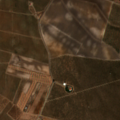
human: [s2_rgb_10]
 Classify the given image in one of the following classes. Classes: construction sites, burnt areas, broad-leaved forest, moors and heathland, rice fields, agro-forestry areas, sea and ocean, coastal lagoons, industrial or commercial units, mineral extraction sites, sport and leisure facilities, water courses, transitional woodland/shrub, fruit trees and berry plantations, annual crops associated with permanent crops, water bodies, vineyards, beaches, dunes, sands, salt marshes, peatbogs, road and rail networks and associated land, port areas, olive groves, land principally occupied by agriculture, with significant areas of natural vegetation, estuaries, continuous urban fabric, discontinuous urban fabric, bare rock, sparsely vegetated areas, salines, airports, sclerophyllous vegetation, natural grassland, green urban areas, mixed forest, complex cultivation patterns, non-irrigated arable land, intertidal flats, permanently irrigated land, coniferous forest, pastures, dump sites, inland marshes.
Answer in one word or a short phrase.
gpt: non-irrigated arable land, olive groves